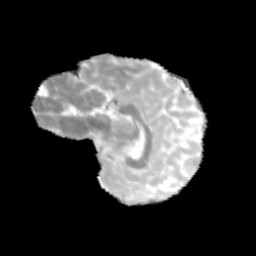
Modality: MD
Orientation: sagittal
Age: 11
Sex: male
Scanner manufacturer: siemens
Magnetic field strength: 3 T
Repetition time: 3.8 s
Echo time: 0.07 s